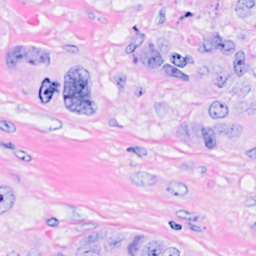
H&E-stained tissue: Breast